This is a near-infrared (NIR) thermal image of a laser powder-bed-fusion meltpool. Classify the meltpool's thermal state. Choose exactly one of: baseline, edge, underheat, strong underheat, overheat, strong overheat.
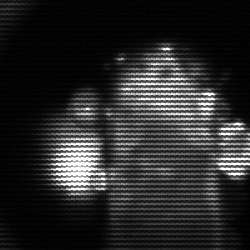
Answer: strong underheat